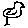
Label: bird